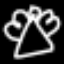
Label: angel